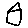
Label: house